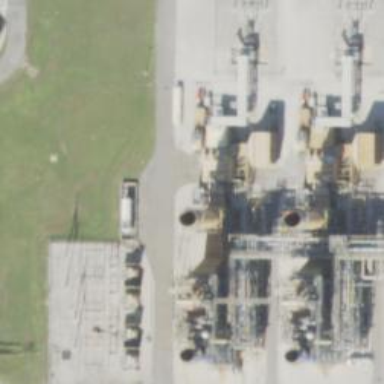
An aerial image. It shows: Gas turbine power generator.